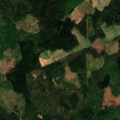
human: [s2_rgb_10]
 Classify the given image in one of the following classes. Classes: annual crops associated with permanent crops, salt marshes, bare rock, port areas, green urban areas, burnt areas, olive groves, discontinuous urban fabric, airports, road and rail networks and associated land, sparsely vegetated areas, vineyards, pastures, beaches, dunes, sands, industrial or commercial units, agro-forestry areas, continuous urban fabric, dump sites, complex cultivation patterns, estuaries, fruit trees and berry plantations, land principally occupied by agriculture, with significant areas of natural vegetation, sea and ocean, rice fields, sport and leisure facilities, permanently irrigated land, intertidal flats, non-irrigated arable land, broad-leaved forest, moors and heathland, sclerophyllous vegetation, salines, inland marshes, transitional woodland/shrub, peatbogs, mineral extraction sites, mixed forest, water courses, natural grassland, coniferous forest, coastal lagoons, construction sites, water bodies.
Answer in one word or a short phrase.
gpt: land principally occupied by agriculture, with significant areas of natural vegetation, coniferous forest, mixed forest, transitional woodland/shrub